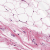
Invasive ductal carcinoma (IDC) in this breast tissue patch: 0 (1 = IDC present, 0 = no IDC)